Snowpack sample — Buffalo Mountain, Silverthorne, Colorado, USA (1/25/25, 10:11 AM MST)
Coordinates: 39.6222, -106.1139
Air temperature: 22 °F
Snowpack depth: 110 cm
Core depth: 30 cm
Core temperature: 42.8 °F
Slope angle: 12°, slope face: 102°
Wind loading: high
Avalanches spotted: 0
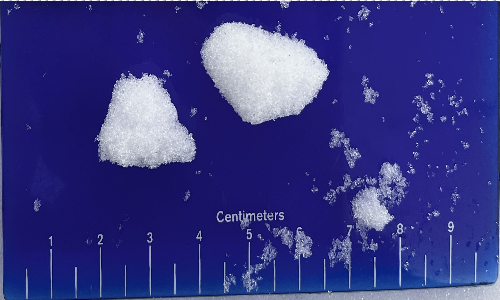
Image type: core
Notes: No avalanches nearby, collected on the outskirts of a fire break 15 meters from the treeline, on way to Buffalo and Red Mountain